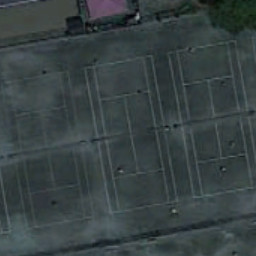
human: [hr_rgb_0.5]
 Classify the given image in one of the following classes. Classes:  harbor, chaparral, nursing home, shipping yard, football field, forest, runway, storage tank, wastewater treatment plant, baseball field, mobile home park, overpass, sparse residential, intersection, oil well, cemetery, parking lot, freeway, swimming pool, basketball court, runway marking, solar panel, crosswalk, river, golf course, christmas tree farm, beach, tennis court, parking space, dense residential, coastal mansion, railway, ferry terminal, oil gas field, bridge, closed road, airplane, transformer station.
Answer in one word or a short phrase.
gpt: tennis court